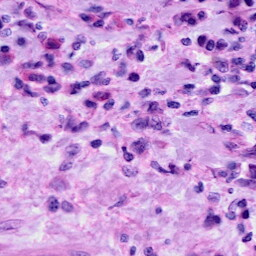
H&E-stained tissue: Cervix